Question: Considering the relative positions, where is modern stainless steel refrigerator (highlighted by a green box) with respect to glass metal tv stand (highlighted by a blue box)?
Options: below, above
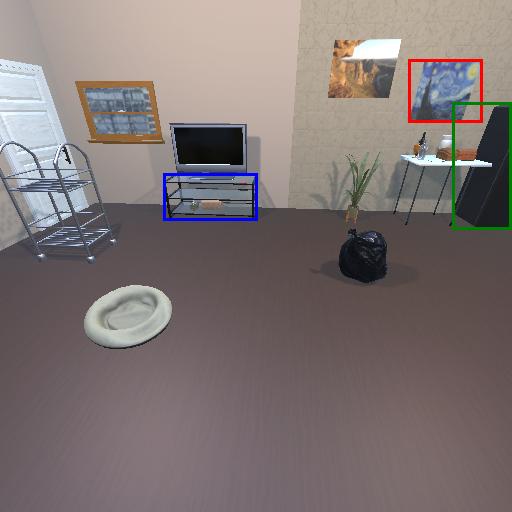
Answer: below